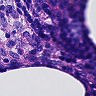
Metastatic tissue present: no